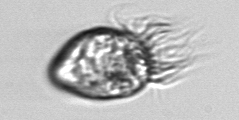
Label: Strombidium_morphotype1